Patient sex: F
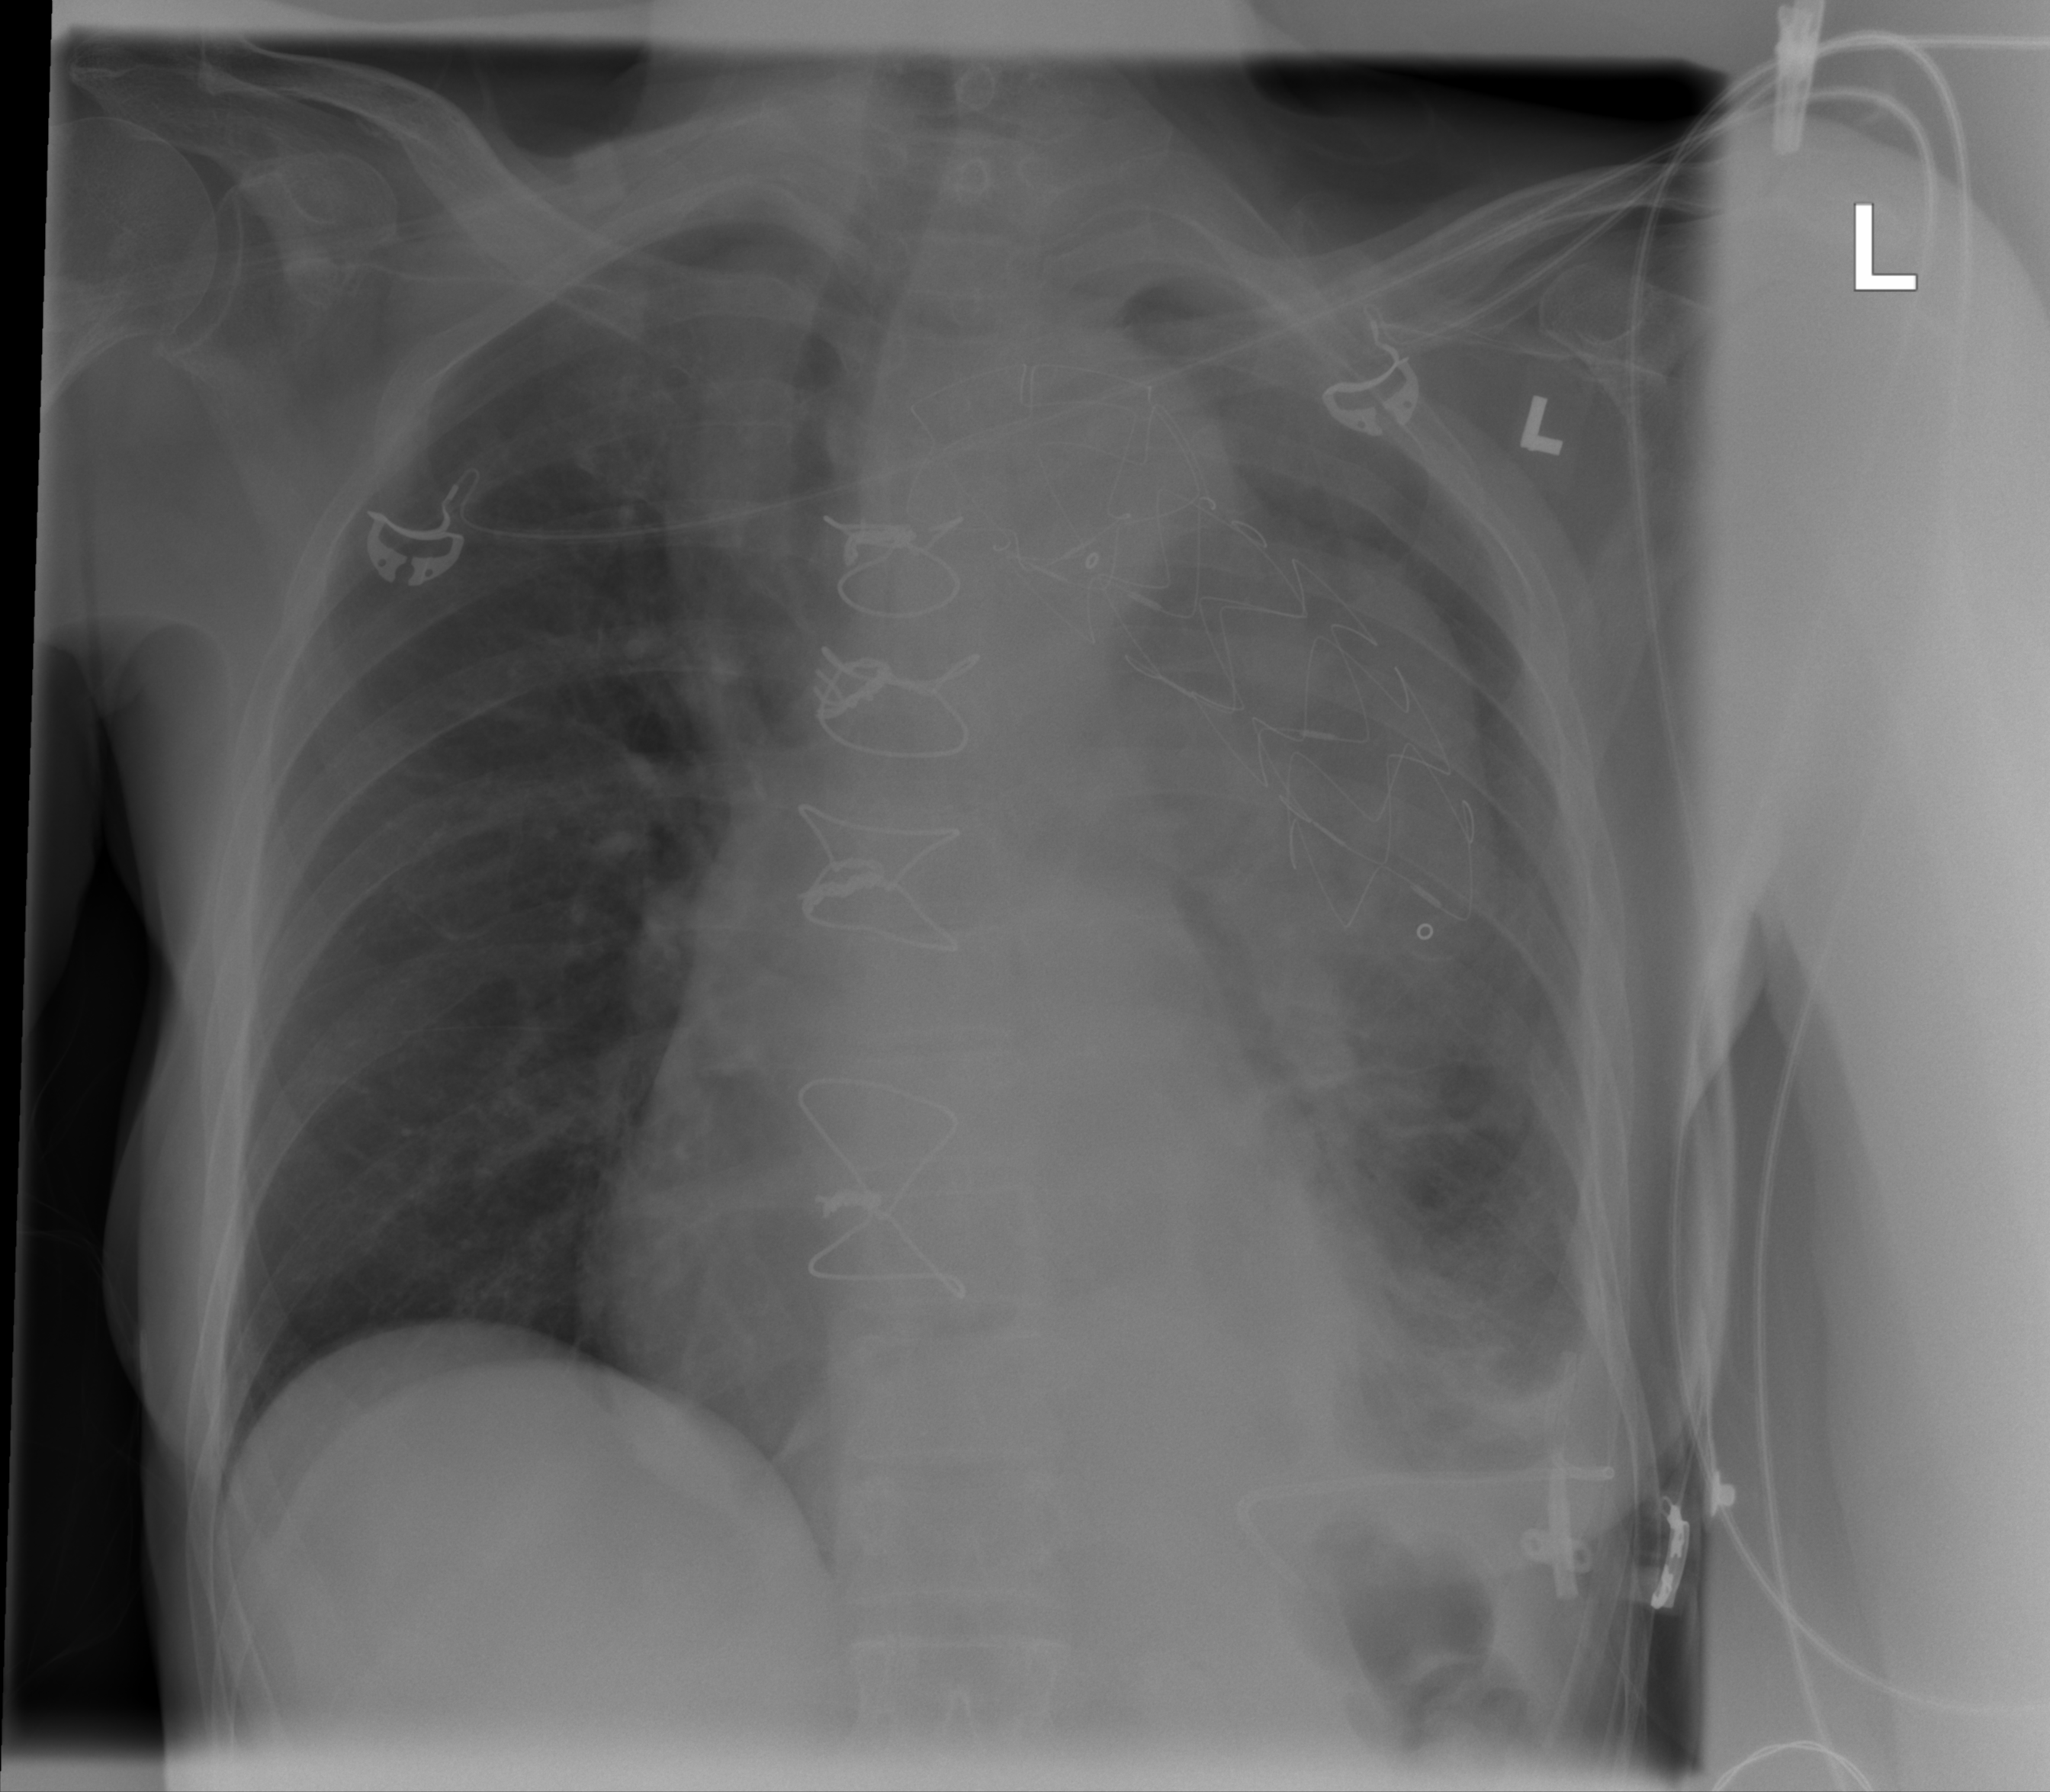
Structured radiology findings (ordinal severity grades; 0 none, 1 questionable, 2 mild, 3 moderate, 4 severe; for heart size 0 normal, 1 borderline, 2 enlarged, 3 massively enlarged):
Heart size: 2
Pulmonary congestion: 0
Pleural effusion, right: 0
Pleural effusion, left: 3
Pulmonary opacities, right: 0
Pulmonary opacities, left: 0
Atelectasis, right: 0
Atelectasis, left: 3